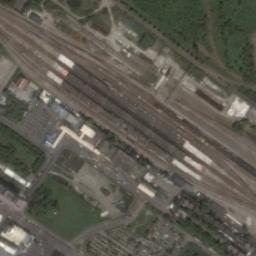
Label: railway_station